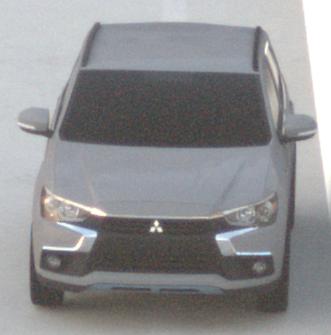
Make: Mitsubishi
Model: Outlander 2.0 Plug-In Hybrid
Detailed model: Outlander (III) Plug-In Hybrid
Model produced from: 2015/10
Model produced until: 2018/08
Doors: 5
Color: gray
Road condition: dry road
Daytime: dawn
Contrast: low contrast